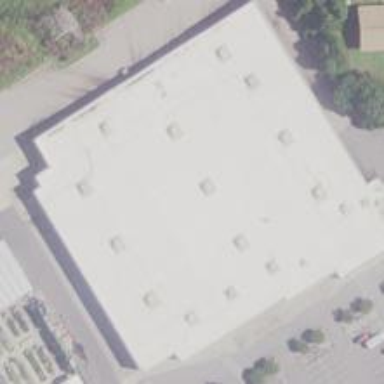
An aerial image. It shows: Building.